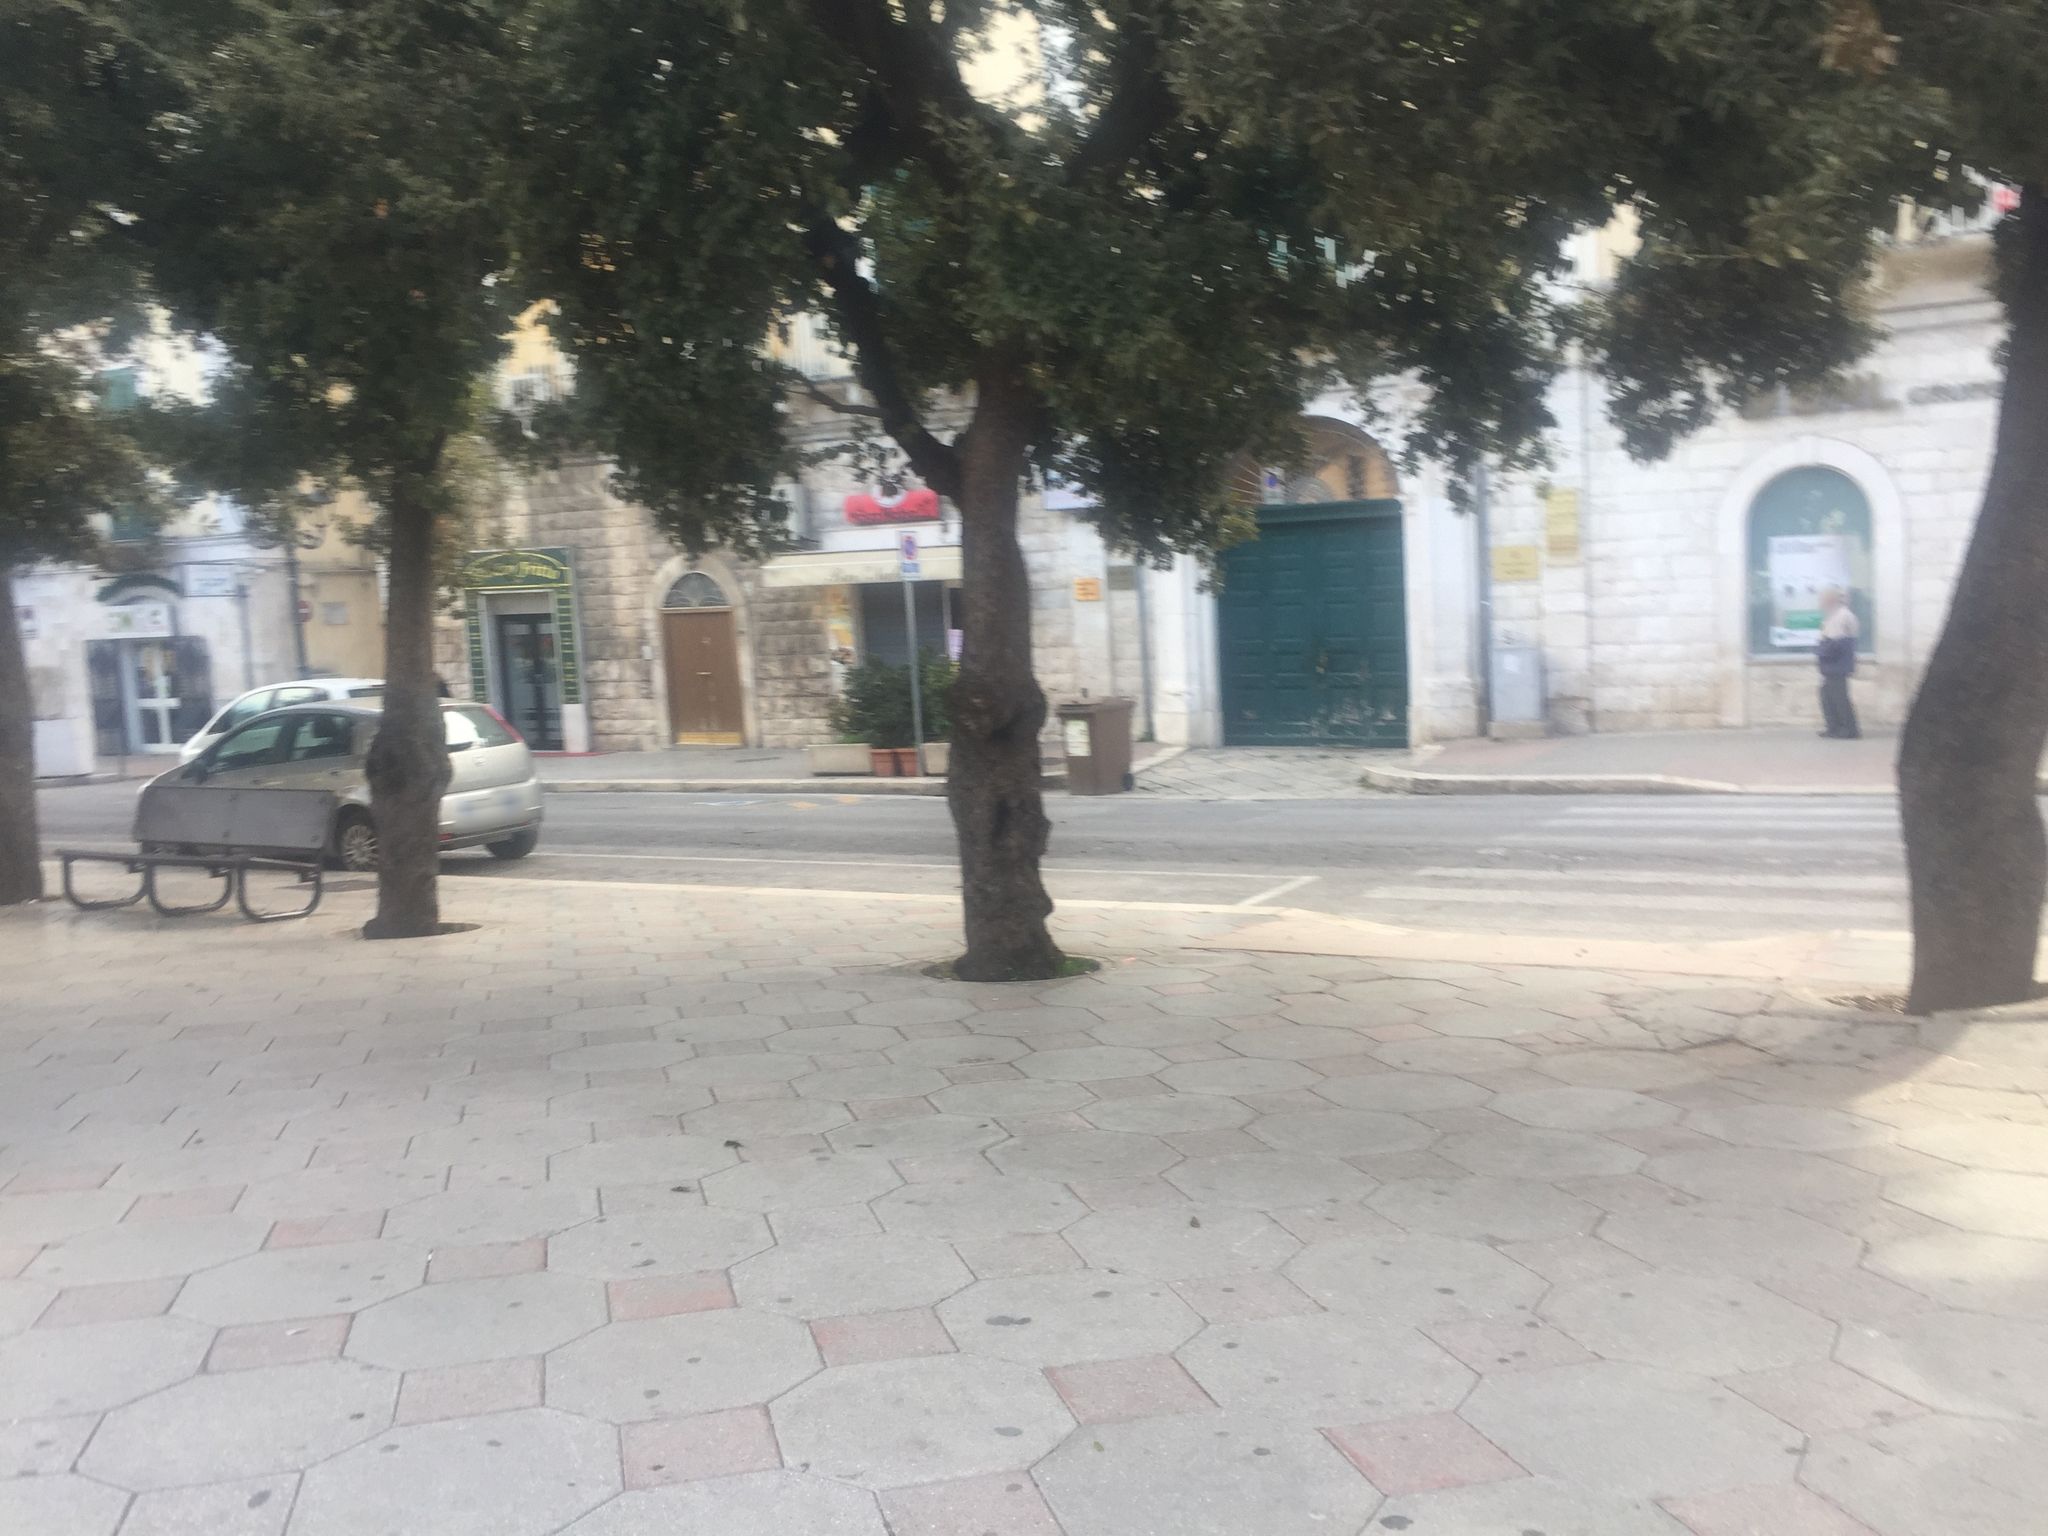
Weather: clear
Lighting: day
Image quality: slightly poor
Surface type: walking surface
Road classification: tertiary
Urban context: dense urban cluster
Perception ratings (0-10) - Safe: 5.26, Lively: 8.33, Beautiful: 4.58, Boring: 4.57, Depressing: 2.41, Wealthy: 7.13